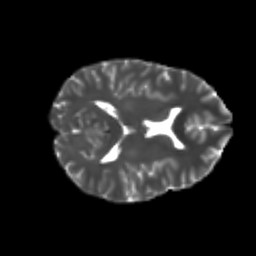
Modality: T2w
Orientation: axial
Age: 23
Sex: female
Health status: healthy
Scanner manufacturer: philips
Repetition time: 7.387 s
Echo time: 0.08599 s